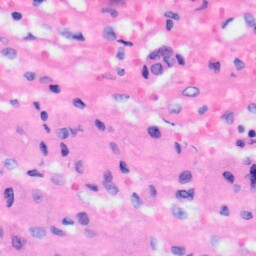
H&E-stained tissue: Liver